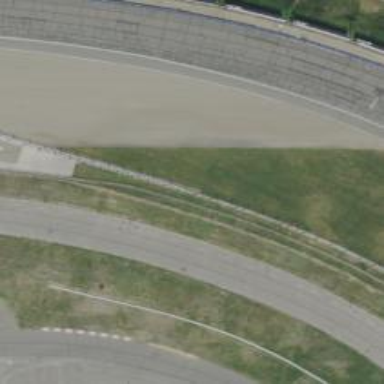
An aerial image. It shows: Motor sport raceway.